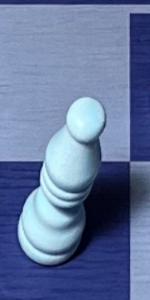
Label: Bishop_White